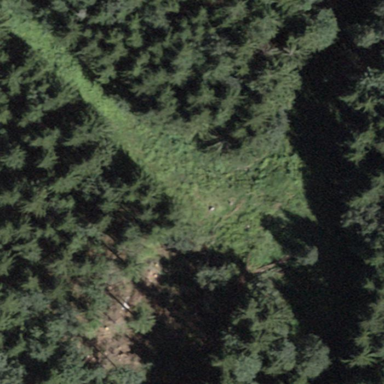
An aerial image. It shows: Forest area.